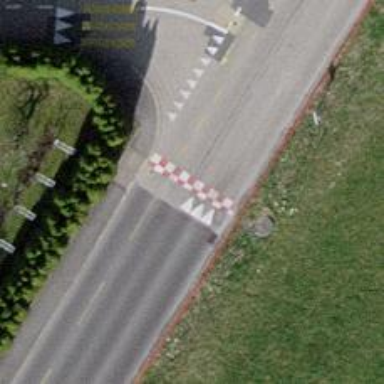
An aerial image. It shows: Traffic hump for calming the traffic.